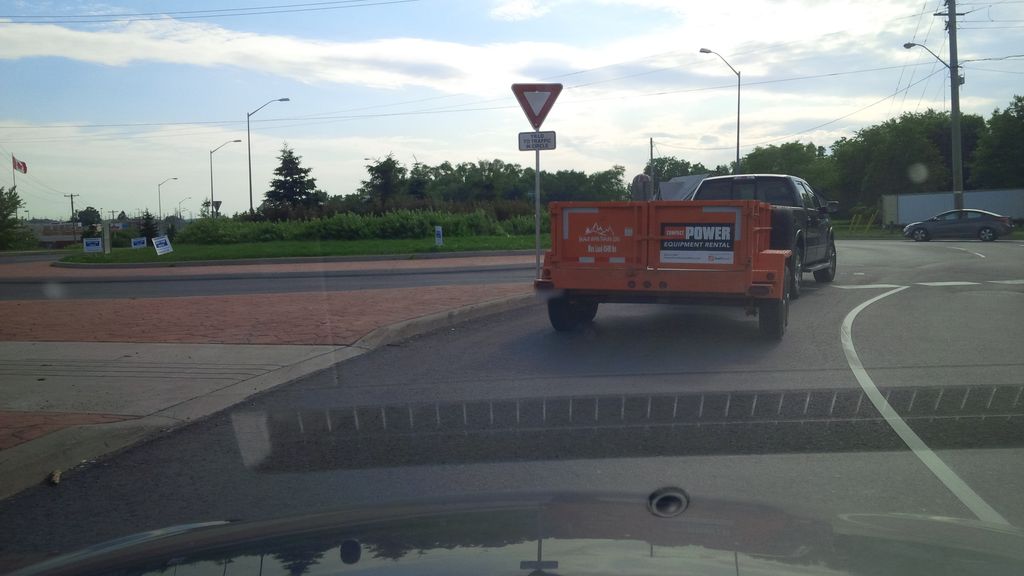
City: hamilton